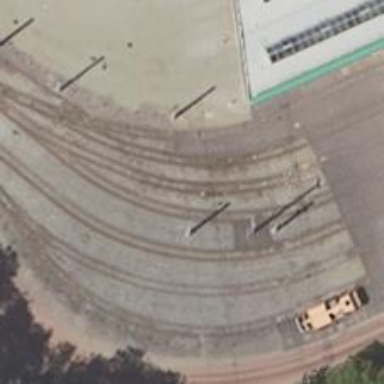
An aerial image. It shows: Tram railway yard with electrified contact lines.